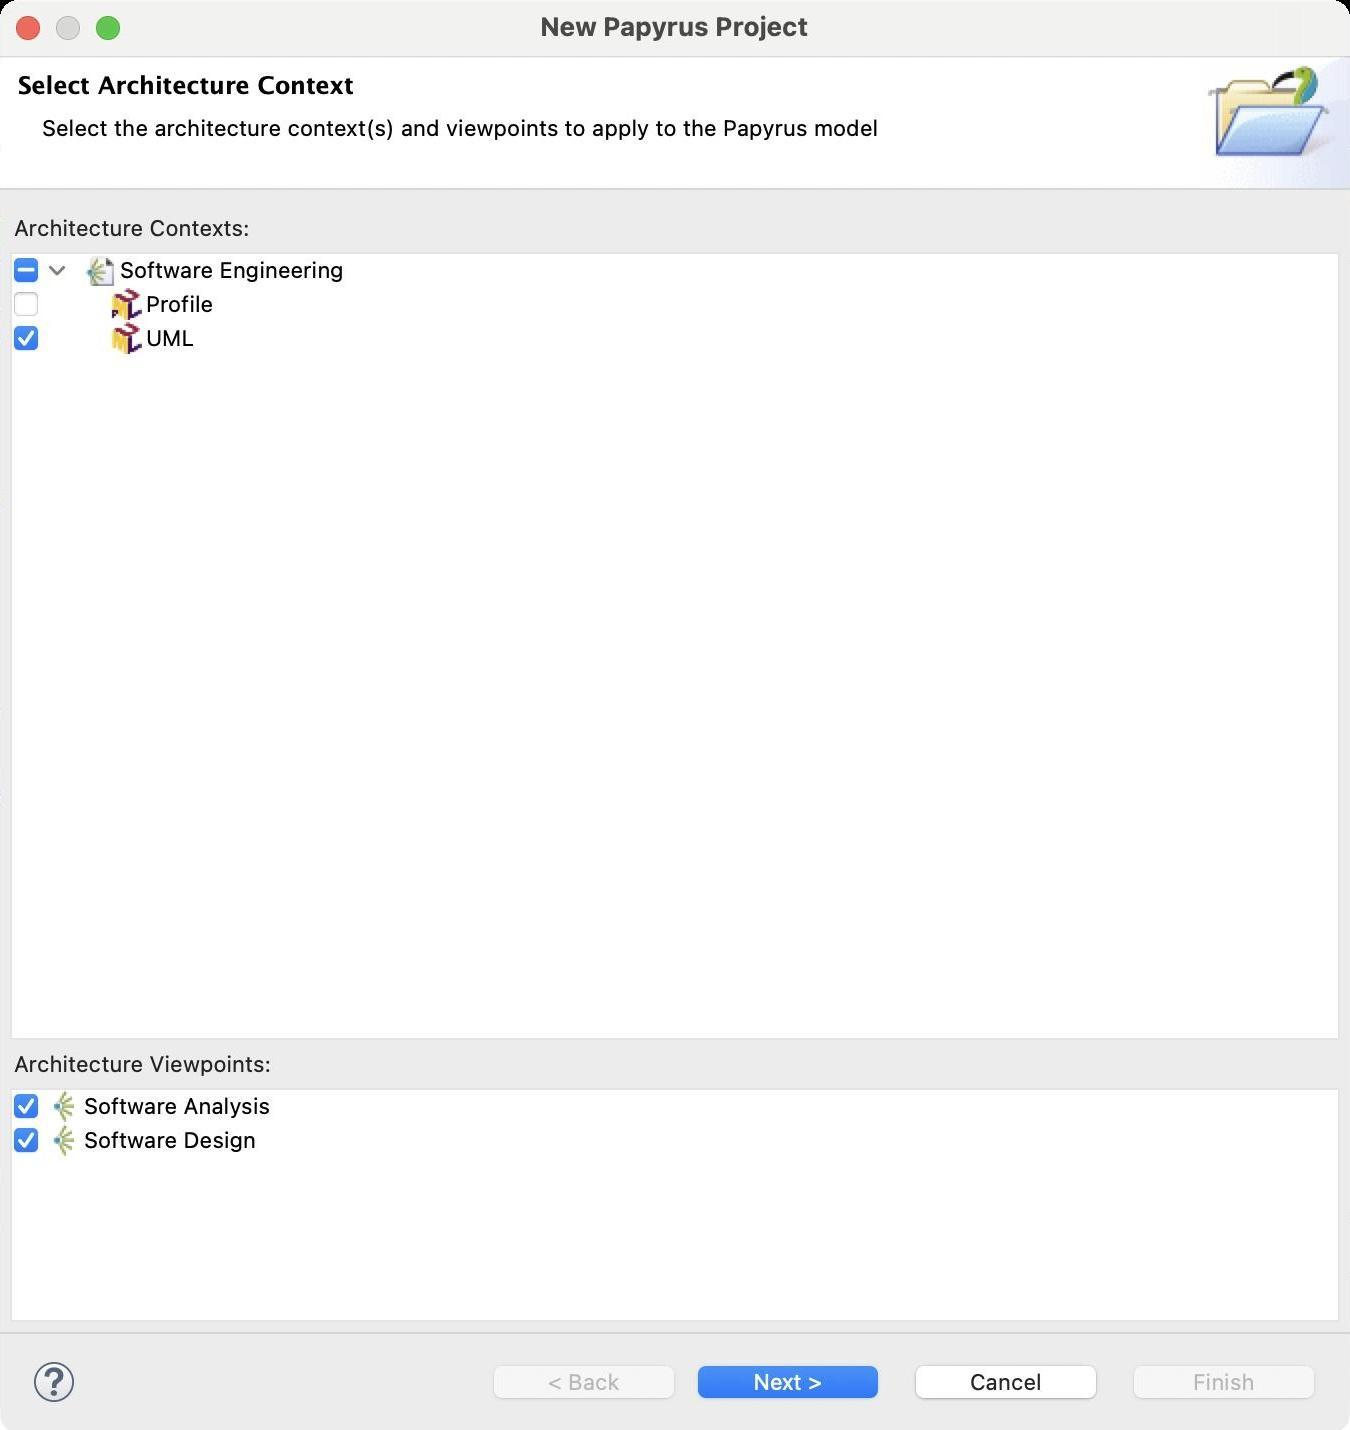
Accessibility tree:
{"name": "New_Papyrus_Project", "role": "AXWindow", "description": null, "role_description": "standard window", "value": null, "position": "452.00;38.00", "size": "675;717", "children": [{"name": null, "role": "AXScrollArea", "description": null, "role_description": "scroll area", "value": null, "position": "16.00;57.00", "size": "584;37", "children": [{"name": null, "role": "AXTextArea", "description": null, "role_description": "text entry area", "value": "Select the architecture context(s) and viewpoints to apply to the Papyrus model", "position": "16.00;57.00", "size": "584;37", "children": []}]}, {"name": null, "role": "AXStaticText", "description": null, "role_description": "text", "value": "Select Architecture Context", "position": "7.00;35.00", "size": "593;15", "children": []}, {"name": null, "role": "AXImage", "description": "", "role_description": "image", "value": null, "position": "600.00;28.00", "size": "75;66", "children": []}, {"name": "Finish", "role": "AXButton", "description": null, "role_description": "button", "value": null, "position": "561.00;679.00", "size": "102;27", "children": []}, {"name": "Cancel", "role": "AXButton", "description": null, "role_description": "button", "value": null, "position": "452.00;679.00", "size": "102;27", "children": []}, {"name": "&Next__", "role": "AXButton", "description": null, "role_description": "button", "value": null, "position": "343.00;679.00", "size": "102;27", "children": []}, {"name": "__&Back", "role": "AXButton", "description": null, "role_description": "button", "value": null, "position": "241.00;679.00", "size": "102;27", "children": []}, {"name": null, "role": "AXToolbar", "description": null, "role_description": "toolbar", "value": null, "position": "12.00;677.00", "size": "30;30", "children": [{"name": "Help", "role": "AXCheckBox", "description": null, "role_description": "checkbox", "value": 0, "position": "12.00;677.00", "size": "30;30", "children": []}]}, {"name": null, "role": "AXScrollArea", "description": null, "role_description": "scroll area", "value": null, "position": "5.00;544.00", "size": "665;117", "children": [{"name": null, "role": "AXTable", "description": null, "role_description": "table", "value": null, "position": "6.00;545.00", "size": "663;115", "children": [{"name": null, "role": "AXRow", "description": null, "role_description": "table row", "value": null, "position": "6.00;545.00", "size": "663;17", "children": [{"name": "", "role": "AXCheckBox", "description": null, "role_description": "checkbox", "value": 1, "position": "6.00;545.00", "size": "14;16", "children": []}, {"name": null, "role": "AXStaticText", "description": null, "role_description": "text", "value": "Software Analysis", "position": "21.00;545.00", "size": "117;16", "children": []}]}, {"name": null, "role": "AXRow", "description": null, "role_description": "table row", "value": null, "position": "6.00;562.00", "size": "663;17", "children": [{"name": "", "role": "AXCheckBox", "description": null, "role_description": "checkbox", "value": 1, "position": "6.00;562.00", "size": "14;16", "children": []}, {"name": null, "role": "AXStaticText", "description": null, "role_description": "text", "value": "Software Design", "position": "21.00;562.00", "size": "117;16", "children": []}]}, {"name": null, "role": "AXColumn", "description": null, "role_description": "column", "value": null, "position": "6.00;545.00", "size": "15;115", "children": []}, {"name": null, "role": "AXColumn", "description": null, "role_description": "column", "value": null, "position": "21.00;545.00", "size": "118;115", "children": []}]}]}, {"name": null, "role": "AXStaticText", "description": null, "role_description": "text", "value": "Architecture Viewpoints:", "position": "5.00;525.00", "size": "665;14", "children": []}, {"name": null, "role": "AXScrollArea", "description": null, "role_description": "scroll area", "value": null, "position": "5.00;126.00", "size": "665;394", "children": [{"name": null, "role": "AXOutline", "description": null, "role_description": "outline", "value": null, "position": "6.00;127.00", "size": "663;392", "children": [{"name": null, "role": "AXRow", "description": null, "role_description": "outline row", "value": null, "position": "6.00;127.00", "size": "663;17", "children": [{"name": "", "role": "AXCheckBox", "description": null, "role_description": "checkbox", "value": 2, "position": "6.00;127.00", "size": "14;16", "children": []}, {"name": null, "role": "AXGroup", "description": null, "role_description": "group", "value": null, "position": "21.00;127.00", "size": "152;17", "children": [{"name": null, "role": "AXDisclosureTriangle", "description": null, "role_description": "disclosure triangle", "value": 1, "position": "23.00;127.00", "size": "12;16", "children": []}, {"name": null, "role": "AXStaticText", "description": null, "role_description": "text", "value": "Software Engineering", "position": "39.00;127.00", "size": "133;16", "children": []}]}]}, {"name": null, "role": "AXRow", "description": null, "role_description": "outline row", "value": null, "position": "6.00;144.00", "size": "663;17", "children": [{"name": "", "role": "AXCheckBox", "description": null, "role_description": "checkbox", "value": 0, "position": "6.00;144.00", "size": "14;16", "children": []}, {"name": null, "role": "AXStaticText", "description": null, "role_description": "text", "value": "Profile", "position": "52.00;144.00", "size": "120;16", "children": []}]}, {"name": null, "role": "AXRow", "description": null, "role_description": "outline row", "value": null, "position": "6.00;161.00", "size": "663;17", "children": [{"name": "", "role": "AXCheckBox", "description": null, "role_description": "checkbox", "value": 1, "position": "6.00;161.00", "size": "14;16", "children": []}, {"name": null, "role": "AXStaticText", "description": null, "role_description": "text", "value": "UML", "position": "52.00;161.00", "size": "120;16", "children": []}]}, {"name": null, "role": "AXColumn", "description": null, "role_description": "column", "value": null, "position": "6.00;127.00", "size": "15;392", "children": []}, {"name": null, "role": "AXColumn", "description": null, "role_description": "column", "value": null, "position": "21.00;127.00", "size": "152;392", "children": []}]}]}, {"name": null, "role": "AXStaticText", "description": null, "role_description": "text", "value": "Architecture Contexts:", "position": "5.00;107.00", "size": "665;14", "children": []}, {"name": null, "role": "AXStaticText", "description": null, "role_description": "text", "value": "", "position": "5.00;101.00", "size": "665;1", "children": []}, {"name": null, "role": "AXButton", "description": null, "role_description": "close button", "value": null, "position": "7.00;6.00", "size": "14;16", "children": []}, {"name": null, "role": "AXButton", "description": null, "role_description": "zoom button", "value": null, "position": "47.00;6.00", "size": "14;16", "children": [{"name": null, "role": "AXGroup", "description": null, "role_description": "group", "value": null, "position": "47.00;6.00", "size": "14;16", "children": []}]}, {"name": null, "role": "AXButton", "description": null, "role_description": "minimize button", "value": null, "position": "27.00;6.00", "size": "14;16", "children": []}, {"name": null, "role": "AXStaticText", "description": null, "role_description": "text", "value": "New Papyrus Project", "position": "268.00;5.00", "size": "139;16", "children": []}]}